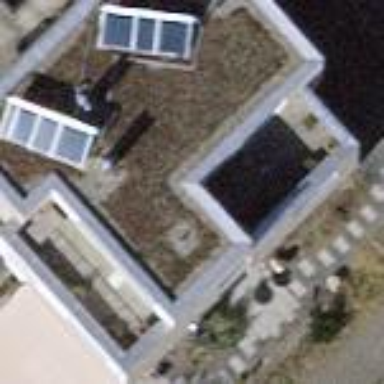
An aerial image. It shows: Terrace building.